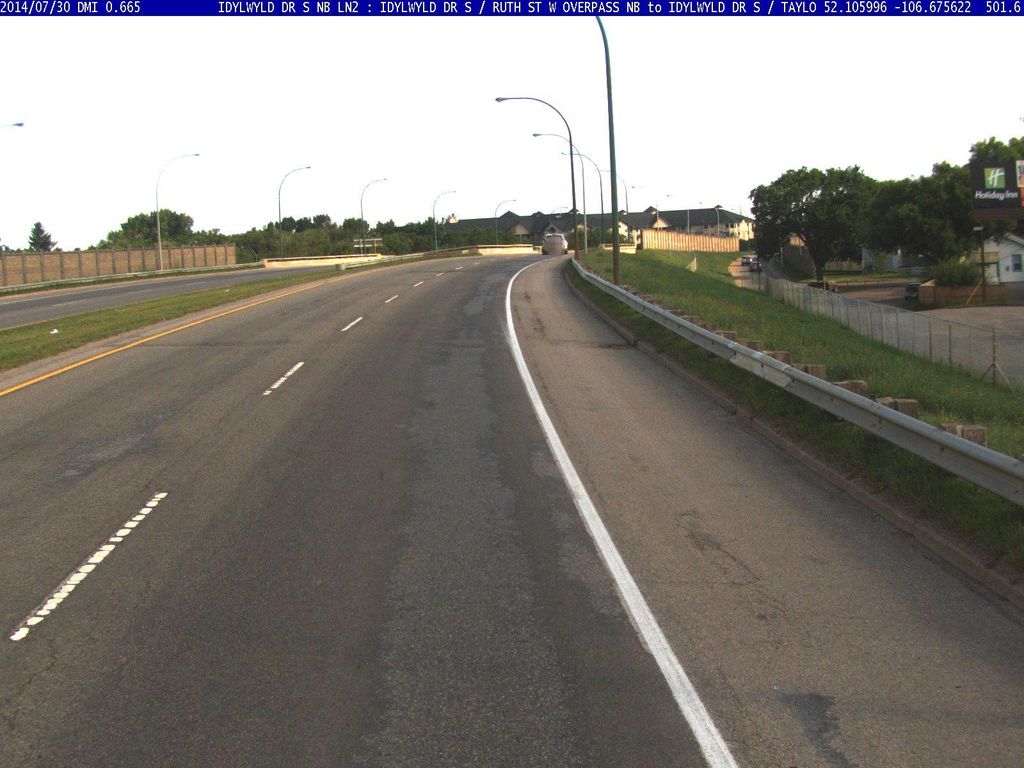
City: saskatoon